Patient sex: M
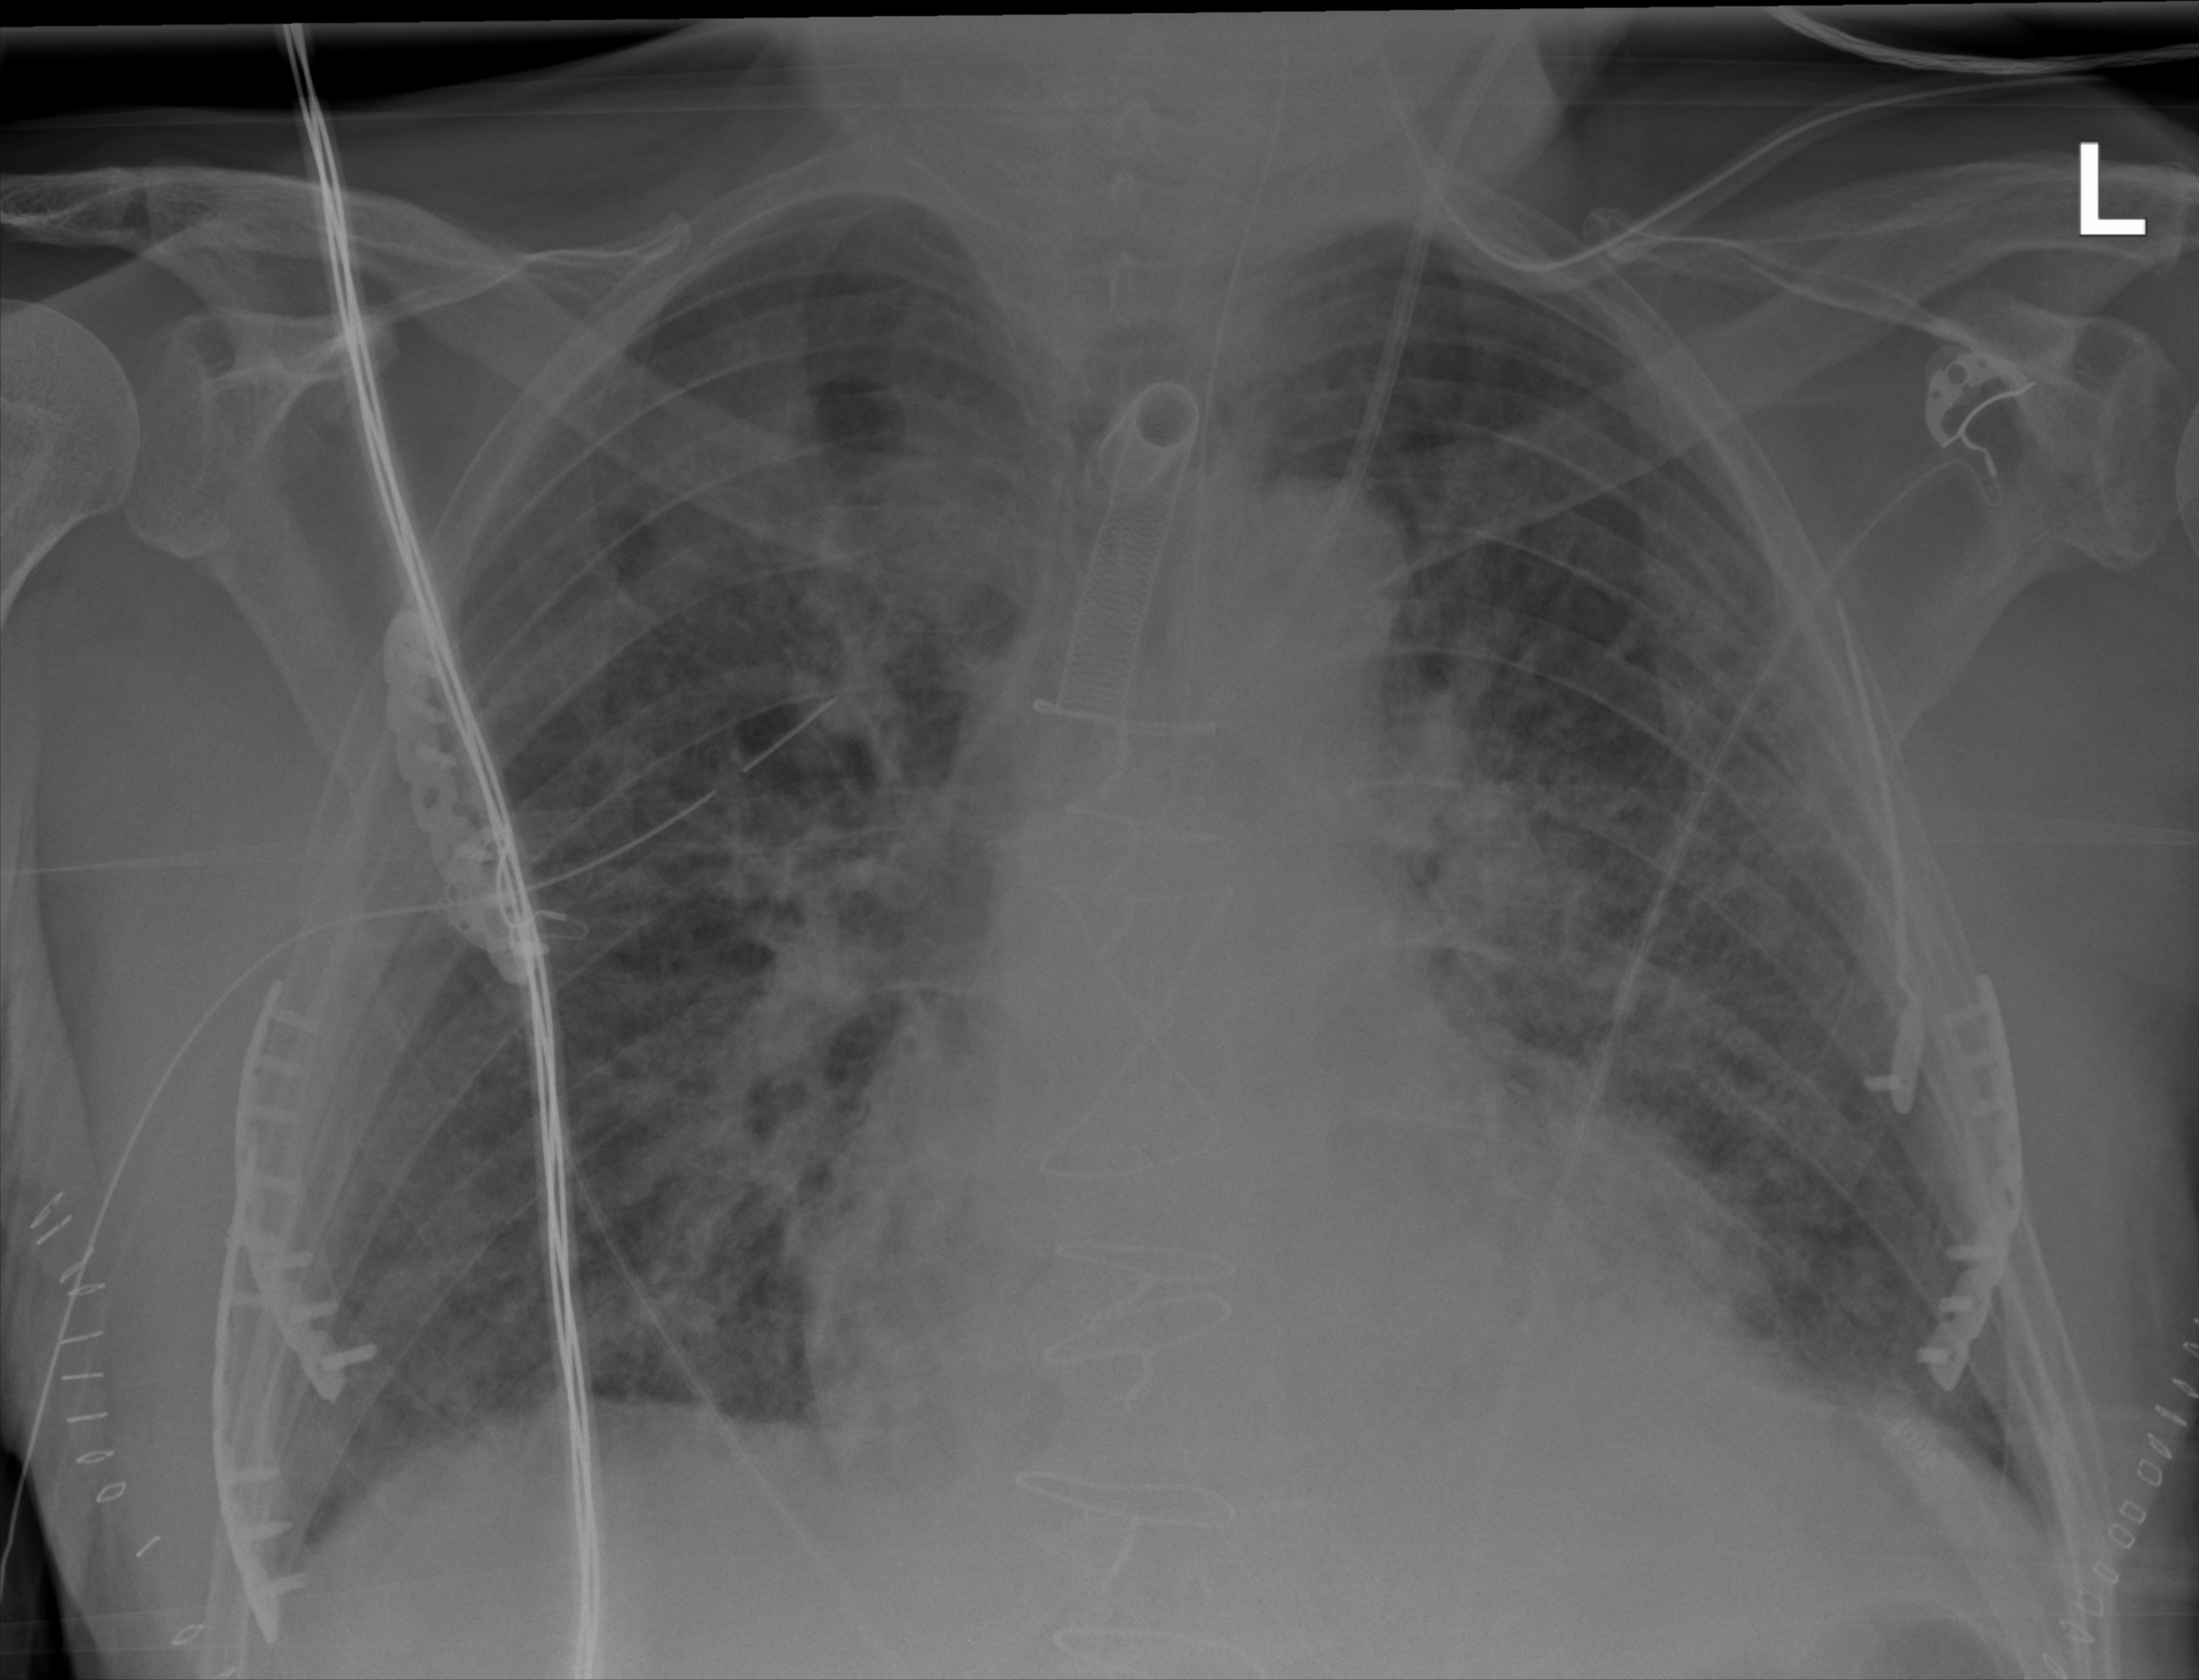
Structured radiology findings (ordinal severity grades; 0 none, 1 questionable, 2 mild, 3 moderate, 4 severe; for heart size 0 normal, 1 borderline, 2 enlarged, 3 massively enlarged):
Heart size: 1
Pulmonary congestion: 2
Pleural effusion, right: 0
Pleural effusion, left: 0
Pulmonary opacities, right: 3
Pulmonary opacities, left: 3
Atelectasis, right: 2
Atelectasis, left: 2